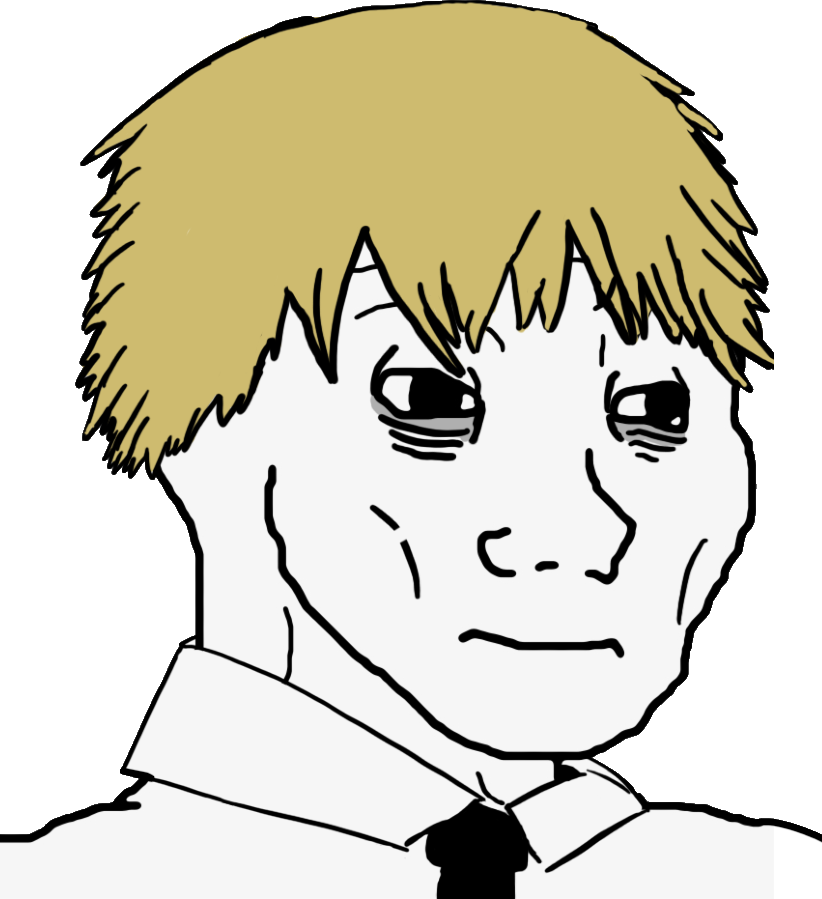
Label: 5_Doomer